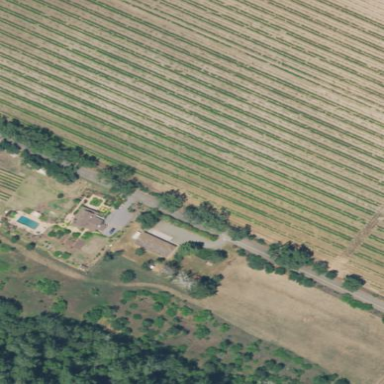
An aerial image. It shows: Vineyard growing grapes.